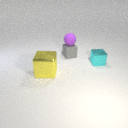
small gray rubber cube behind large yellow metal cube